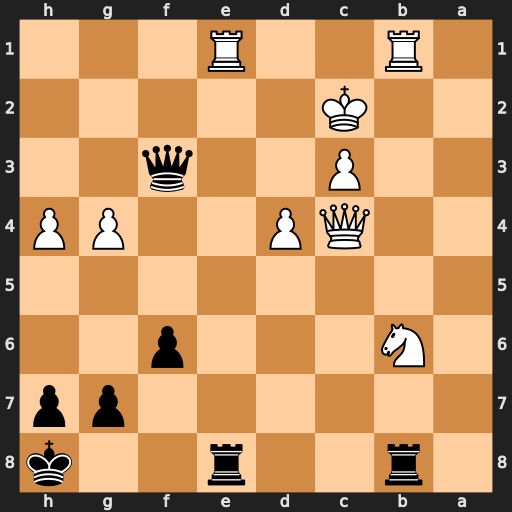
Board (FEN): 1r2r2k/6pp/1N3p2/8/2QP2PP/2P2q2/2K5/1R2R3
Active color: b
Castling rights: -
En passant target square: -
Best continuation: Qf2+ Kd3 Rxe1 Rxe1 Qxe1